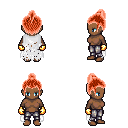
a pixel art fantasy rpg character, female body template, human, dark skin, white tattered cape, metal pants, red short topknot hairstyle, gold gloves, four views (front, back, left, right), 2x2 character sprite sheet, small pixel art, hard edges, no anti-aliasing